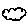
Label: cloud